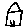
Label: house